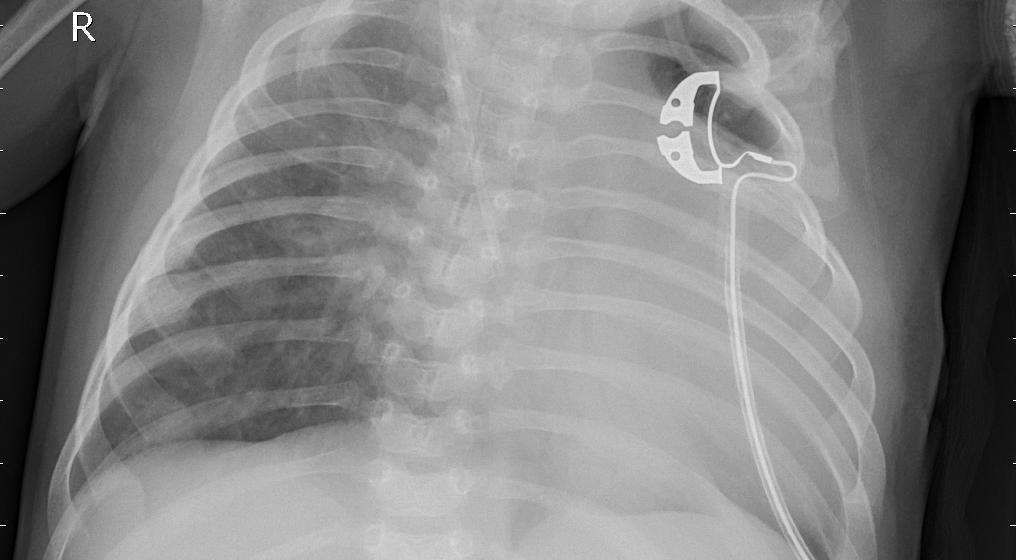
Diagnosis: PNEUMONIA